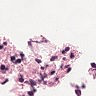
Metastatic tissue present: no